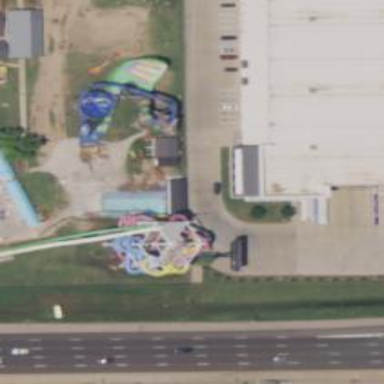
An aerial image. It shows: Water slide attraction.